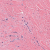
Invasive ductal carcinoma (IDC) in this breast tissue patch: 0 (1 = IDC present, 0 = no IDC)